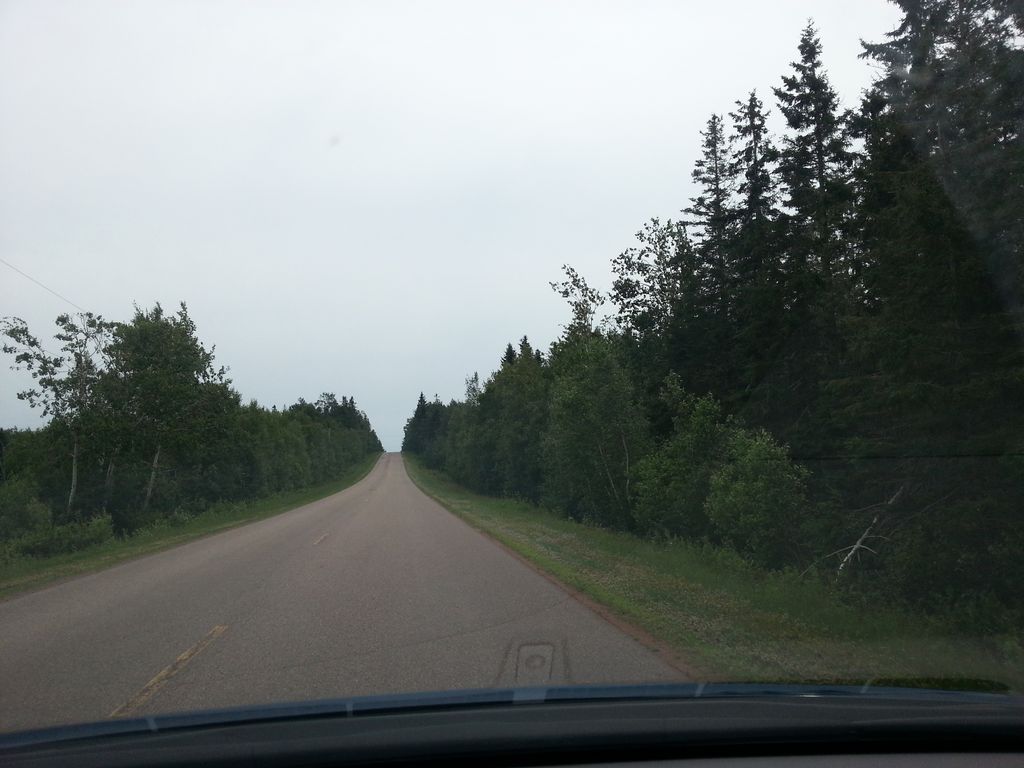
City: charlottetown